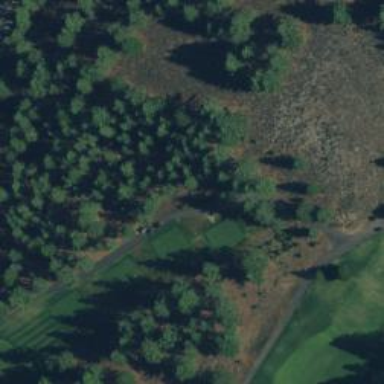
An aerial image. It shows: Path for golf carts.